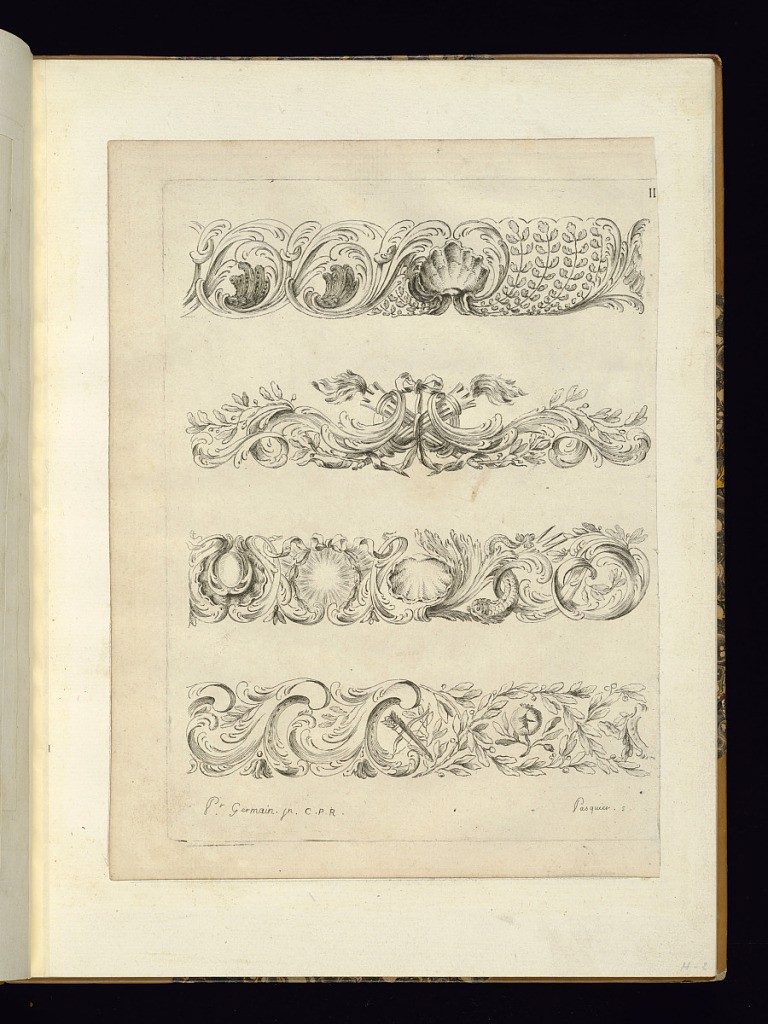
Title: Designs for Friezes
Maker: Pierre Germain, French, 1703 - 1783
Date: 1751
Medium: Engraving on laid paper
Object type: Print
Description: Rocaille design for four friezes with ornament motifs including scrolling acanthus leaves, scallop shells, branches, torches, ribbons, dolphins, and bow and arrow. The plate is signed.